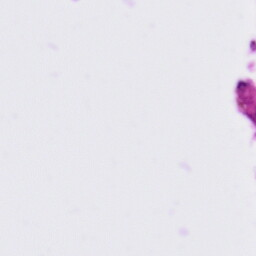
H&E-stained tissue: Tonsil